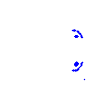
Particle: electron